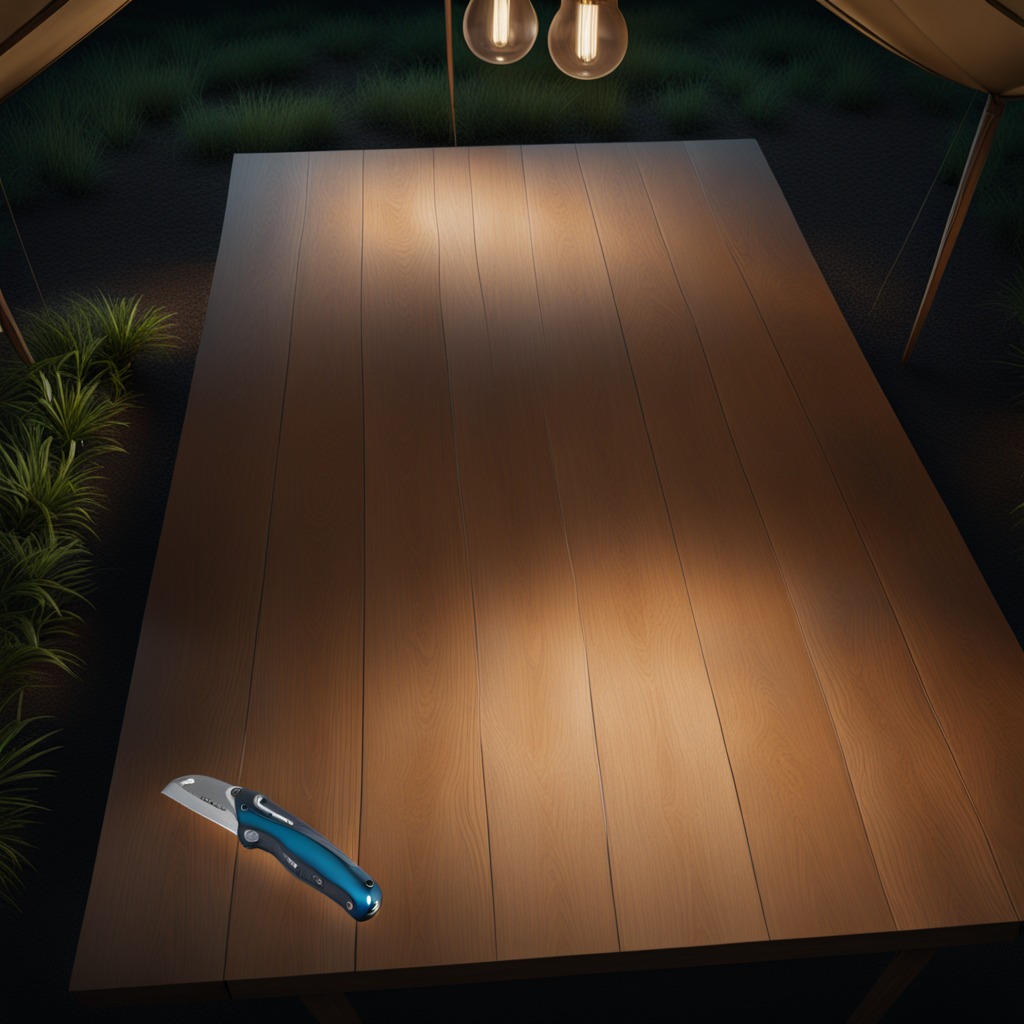
A utility knife lying on the wooden table inside a jungle field workshop tent at night